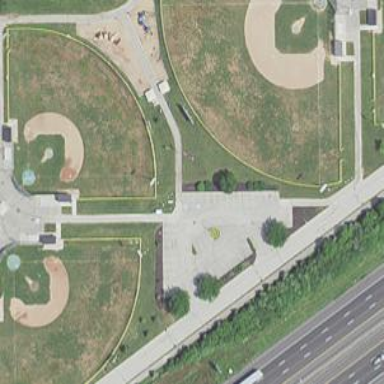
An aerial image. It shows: Baseball pitch for leisure land activities.